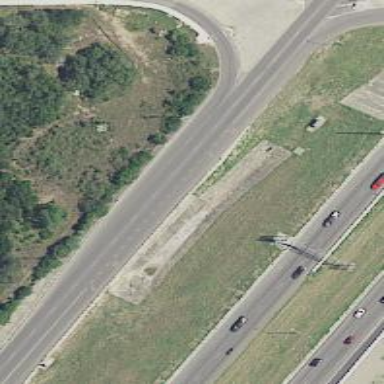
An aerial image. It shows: Secondary road with asphalt surface and frontage road.